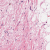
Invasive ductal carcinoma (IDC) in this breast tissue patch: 0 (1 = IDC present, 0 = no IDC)